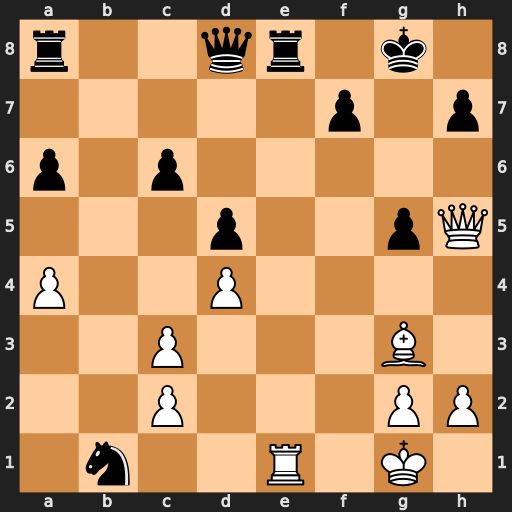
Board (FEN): r2qr1k1/5p1p/p1p5/3p2pQ/P2P4/2P3B1/2P3PP/1n2R1K1
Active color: w
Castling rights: -
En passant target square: -
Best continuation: Rxe8+ Qxe8 Qxg5+